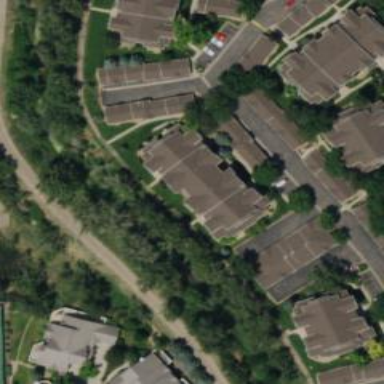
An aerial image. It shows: Residential building.